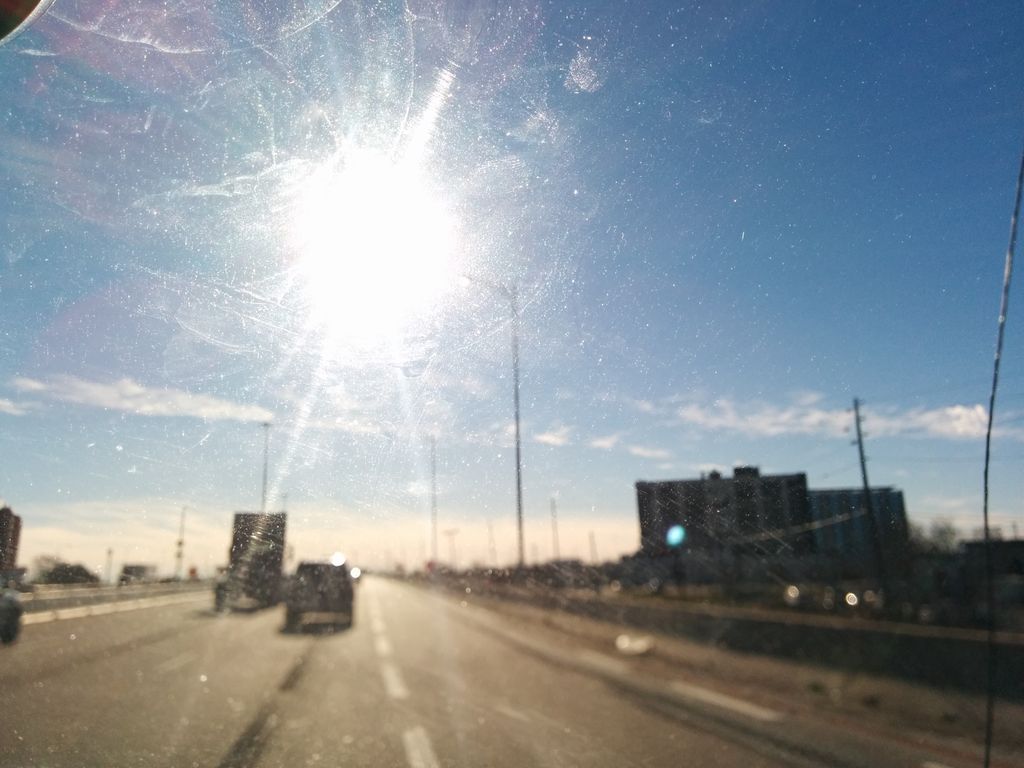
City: toronto